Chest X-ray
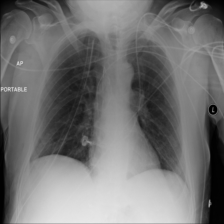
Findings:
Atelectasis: negative
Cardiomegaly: negative
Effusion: negative
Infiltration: negative
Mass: negative
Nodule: negative
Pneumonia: negative
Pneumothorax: negative
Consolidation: negative
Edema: negative
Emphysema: positive
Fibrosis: negative
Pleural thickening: negative
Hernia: negative